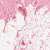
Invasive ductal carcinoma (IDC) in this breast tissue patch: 0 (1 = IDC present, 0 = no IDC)